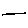
Label: line